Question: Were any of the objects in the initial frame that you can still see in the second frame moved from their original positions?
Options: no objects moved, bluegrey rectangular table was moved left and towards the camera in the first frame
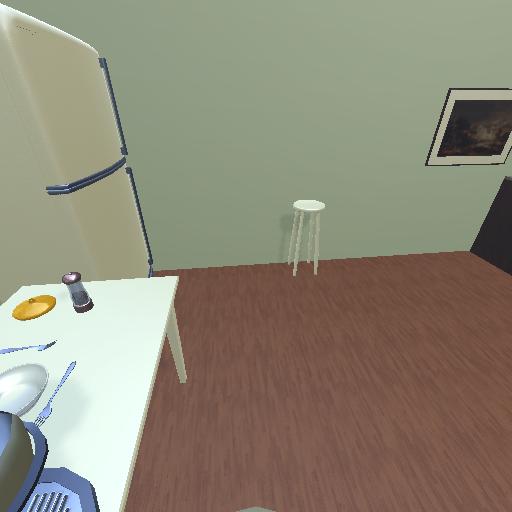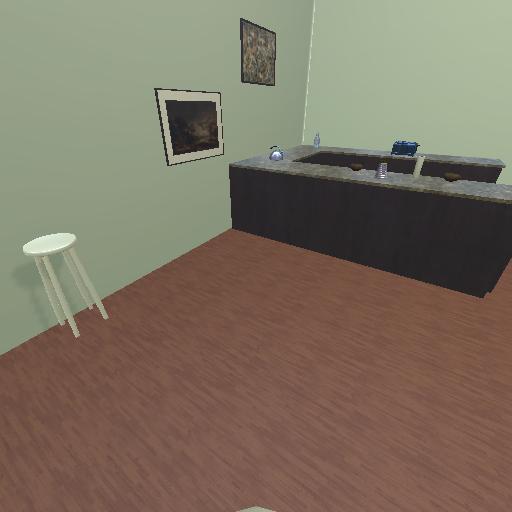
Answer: no objects moved